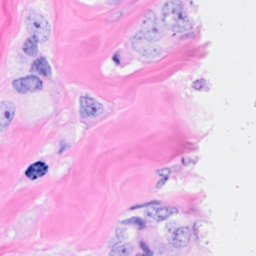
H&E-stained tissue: Breast